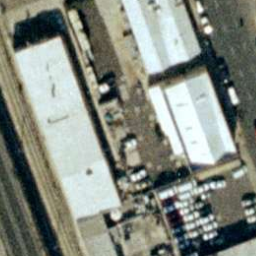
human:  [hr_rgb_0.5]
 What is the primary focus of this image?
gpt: buildings